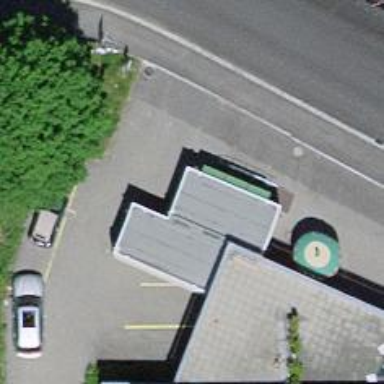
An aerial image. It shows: Convenience shop.